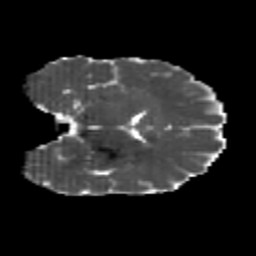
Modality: MD
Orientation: coronal
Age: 20
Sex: male
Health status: healthy
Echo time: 0.074 s